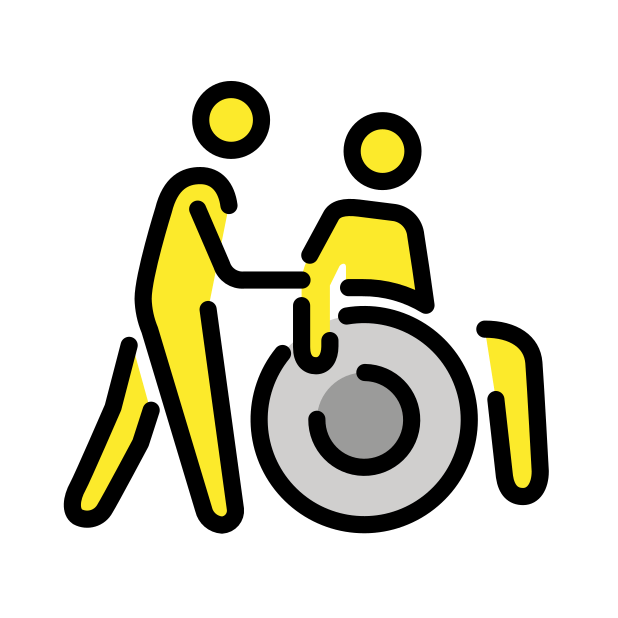
help others